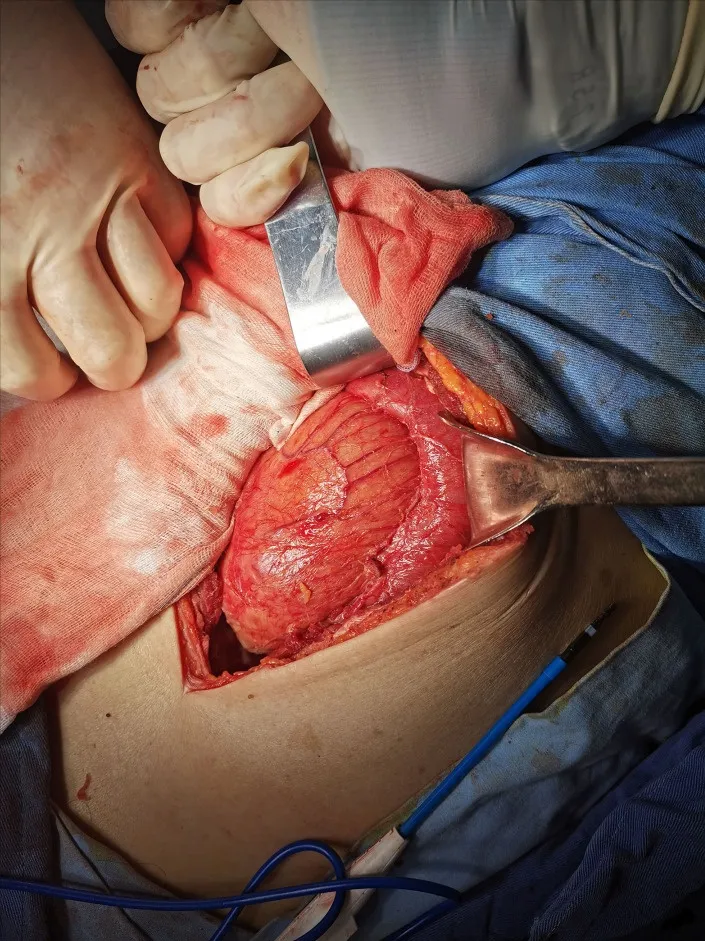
The end of the right lower abdominal ileum was found to be conglutinated and twisted into a mass.
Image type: medical_photograph (other_medical_photograph)